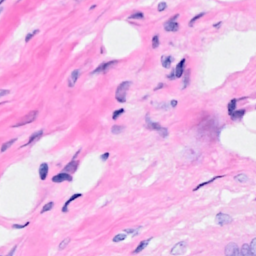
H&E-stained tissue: Breast